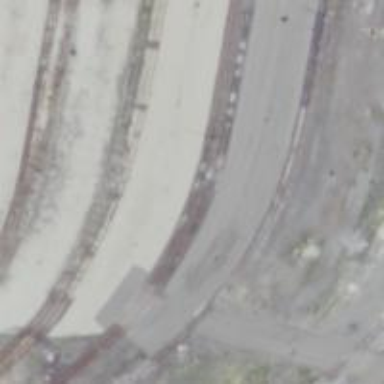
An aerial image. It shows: Railway yard in service.